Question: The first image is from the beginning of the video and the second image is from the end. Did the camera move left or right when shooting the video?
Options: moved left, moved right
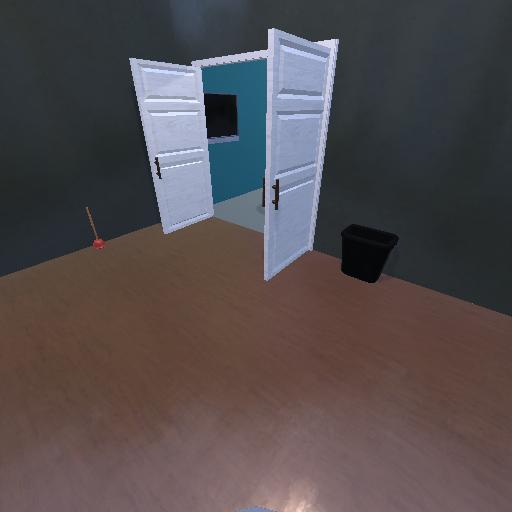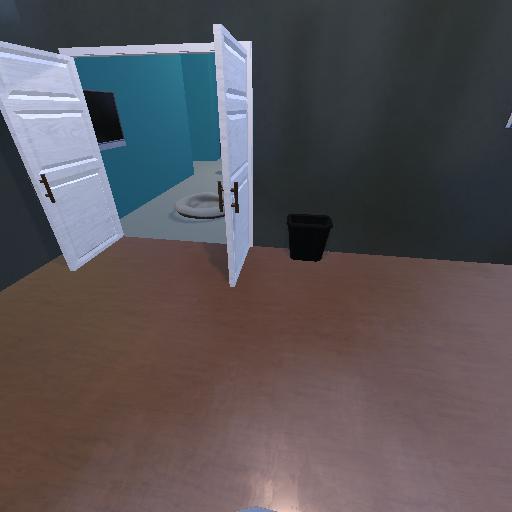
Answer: moved left